Interaction volume radius: 5 \u00c5
Interaction volume height: 15 \u00c5
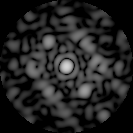
Disorder parameter: 0.5798